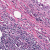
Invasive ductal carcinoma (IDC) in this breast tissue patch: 0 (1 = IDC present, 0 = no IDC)